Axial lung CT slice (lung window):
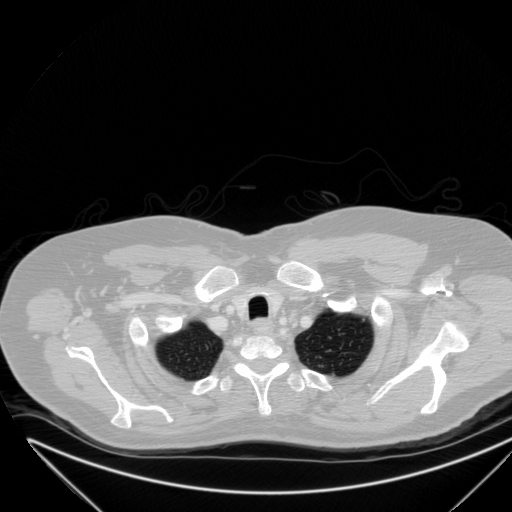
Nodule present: no